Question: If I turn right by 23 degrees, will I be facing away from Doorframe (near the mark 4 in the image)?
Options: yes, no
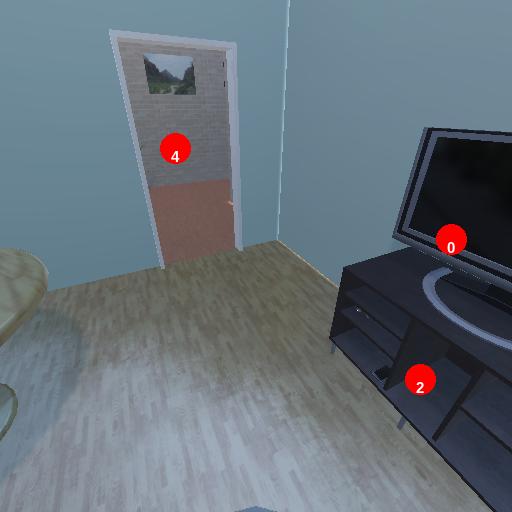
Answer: yes